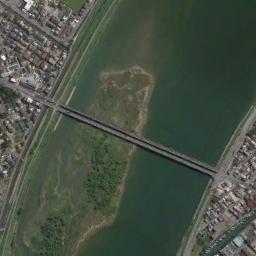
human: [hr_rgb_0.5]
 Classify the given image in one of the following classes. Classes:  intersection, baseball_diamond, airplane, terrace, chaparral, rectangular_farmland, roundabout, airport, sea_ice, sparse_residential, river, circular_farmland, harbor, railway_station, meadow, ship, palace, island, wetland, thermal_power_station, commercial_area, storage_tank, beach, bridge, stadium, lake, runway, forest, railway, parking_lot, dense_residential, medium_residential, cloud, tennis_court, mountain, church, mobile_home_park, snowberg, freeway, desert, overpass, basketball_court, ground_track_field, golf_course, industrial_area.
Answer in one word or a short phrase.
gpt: bridge